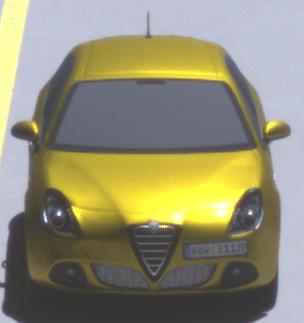
Make: Alfa Romeo
Model: Giulietta 1.4 TB 16V
Detailed model: Giulietta (940)
Model produced from: 2010/05
Model produced until: 2013/03
Doors: 5
Color: yellow
Road condition: dry road
Daytime: midday
Contrast: high contrast